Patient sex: M
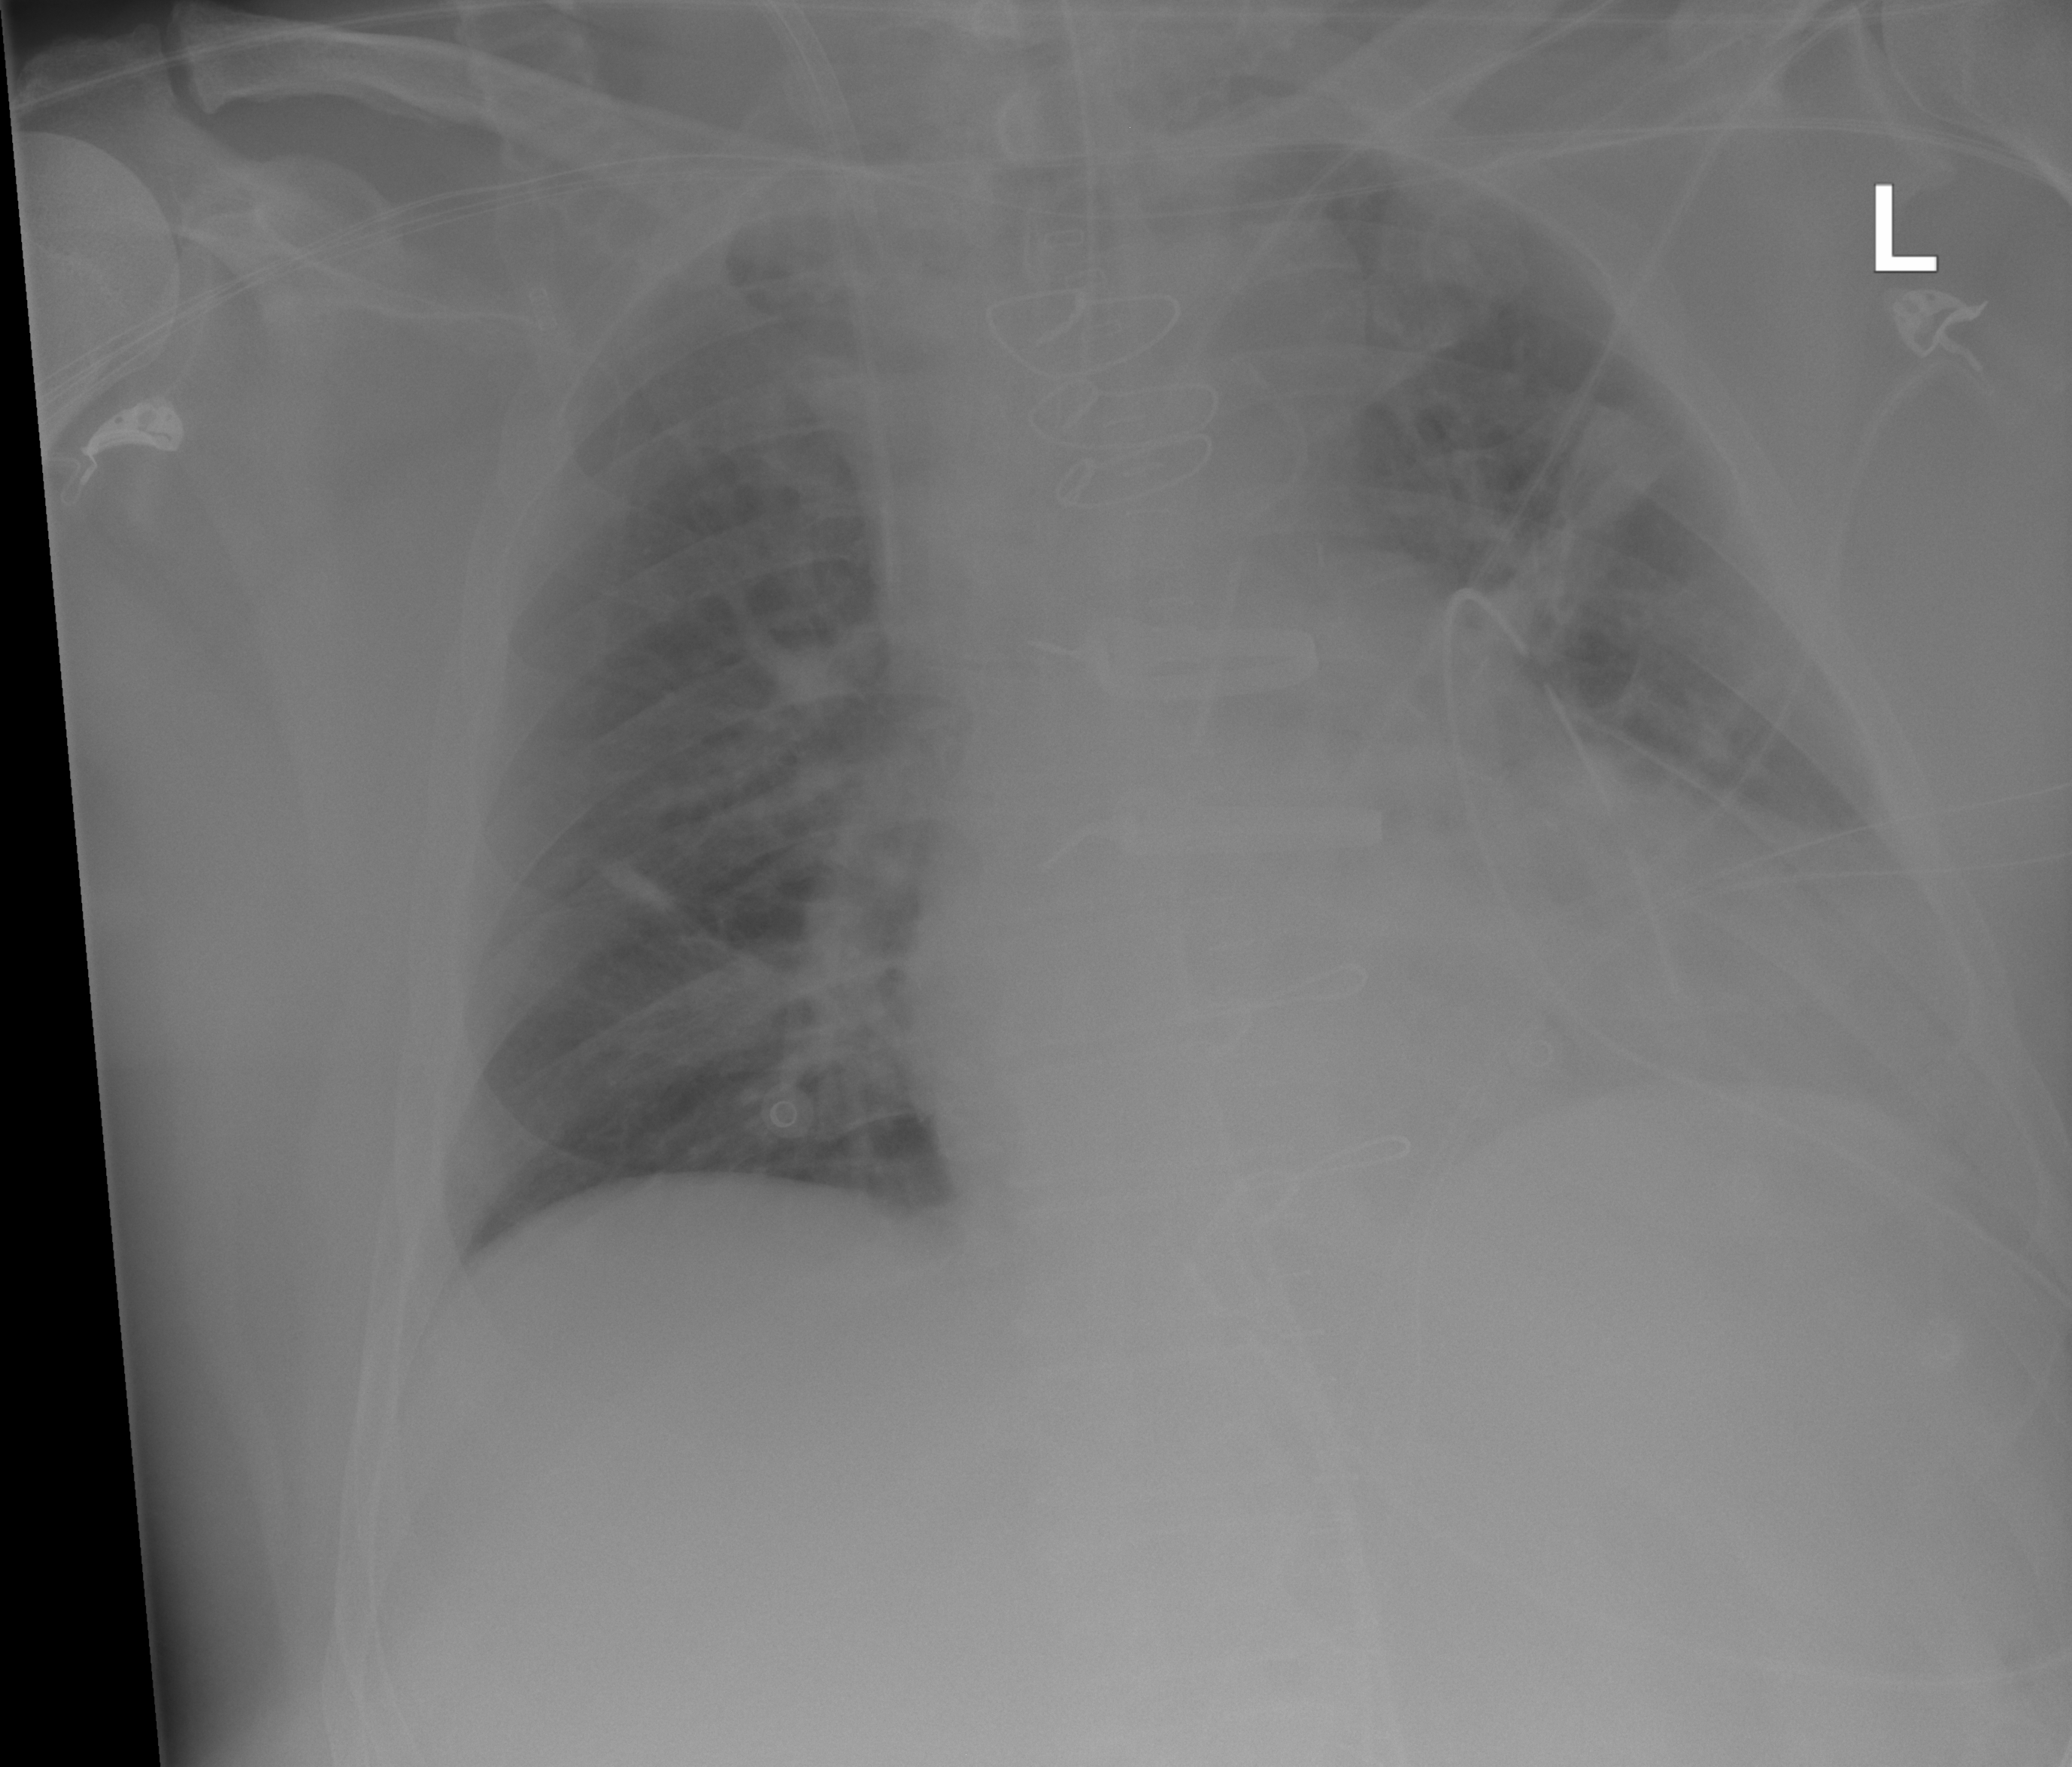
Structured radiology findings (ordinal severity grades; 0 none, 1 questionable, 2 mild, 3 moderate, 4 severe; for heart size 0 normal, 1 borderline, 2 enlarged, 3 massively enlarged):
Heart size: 2
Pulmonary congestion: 1
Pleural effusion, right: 0
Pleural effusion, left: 0
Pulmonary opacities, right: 0
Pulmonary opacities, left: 2
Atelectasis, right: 0
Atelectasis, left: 2